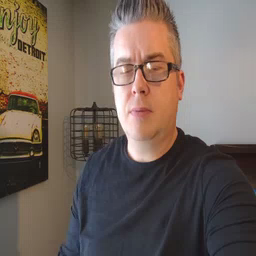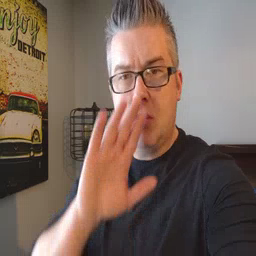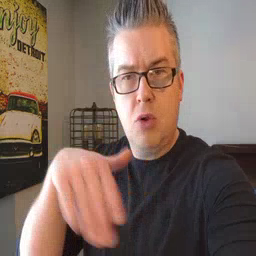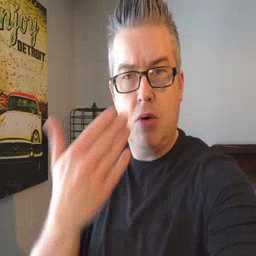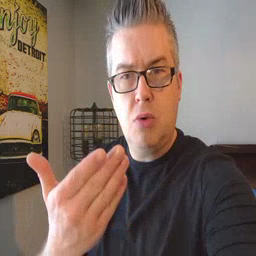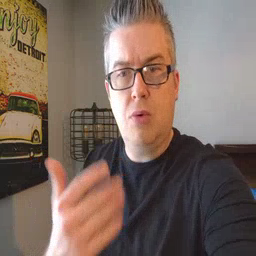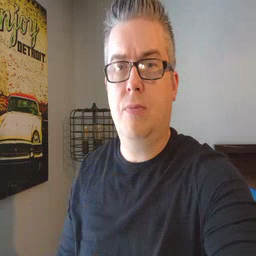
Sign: all